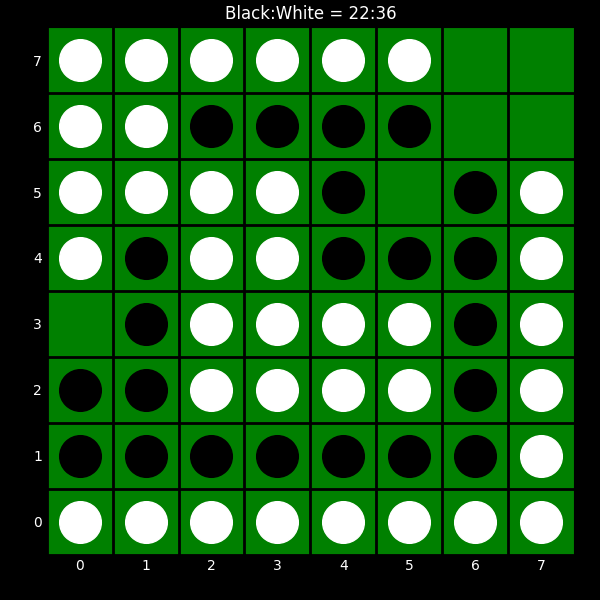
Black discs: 22
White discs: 36